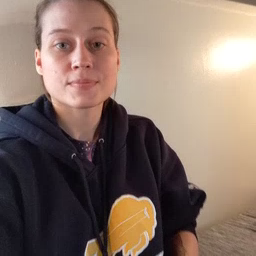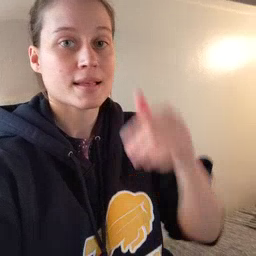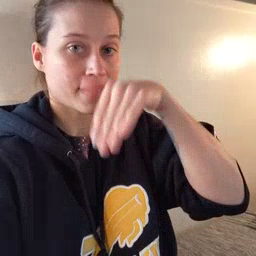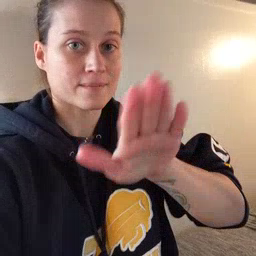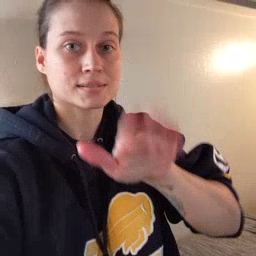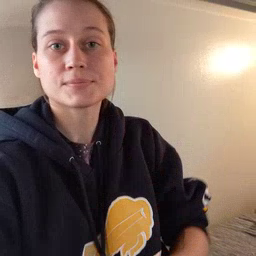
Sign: elephant